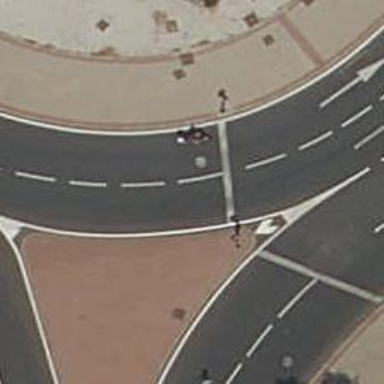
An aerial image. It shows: Road with traffic signals.